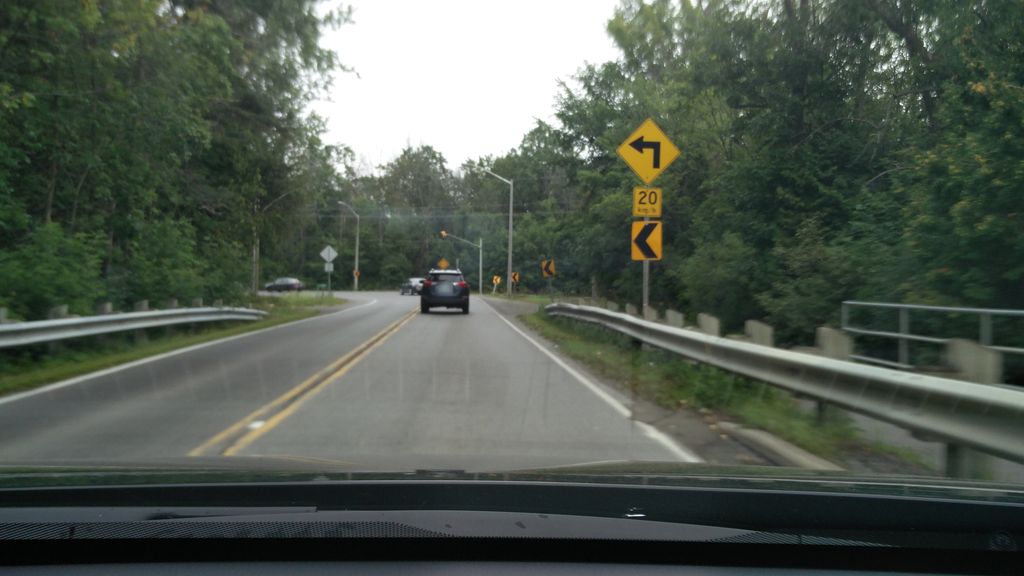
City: ottawa-gatineau